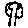
Label: tree